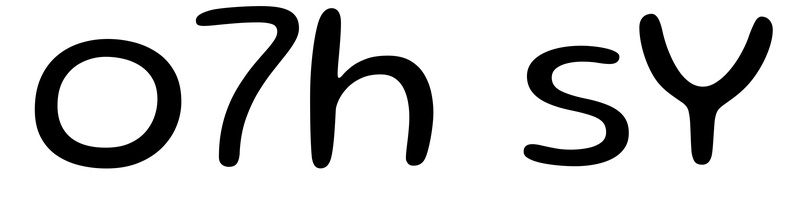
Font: Gluten_Light